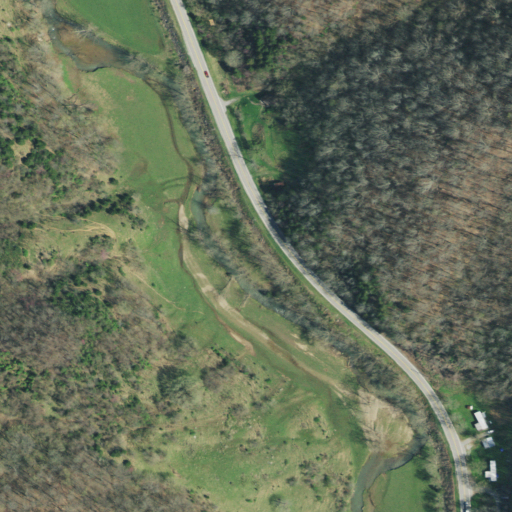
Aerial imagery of gap in Tennessee named Parkey Gap containing deciduous forest, pasture, open development, low intensity development, mixed forest, and medium intensity development